Question: I have a problem when I'm using the (domain only) official option -- .
: this feature's purpose is to "pin" the same URL to the browser when visiting the website, no matter on what page I am.
: that I don't have a hosting contract yet, so I'm using free hosting service and that means a long and "ugly" URL address.
:
when entering the source code of my domain (in - 'view-source:http://ravidgal.com/'), I see that the code that "injects" in order to perform the masking operation is:
'''
<frameset rows="100%,*" border="0">
<frame src="http://radiant-stream-2083.herokuapp.com/" frameborder="0" />
<frame frameborder="0" noresize />
</frameset>
'''
That causes -- .
When I enter the URL "manually" (<URL> I can access the links without any problem. I'm sure the problem is with the '<frameset>'.
: How can I continue using the Mask option and still be able to open links on my page (on any browser)? I mean, I can't access and change the Mask-code "injects". What are my options?
That's how the Domain options screen look on :

Thank you very much!
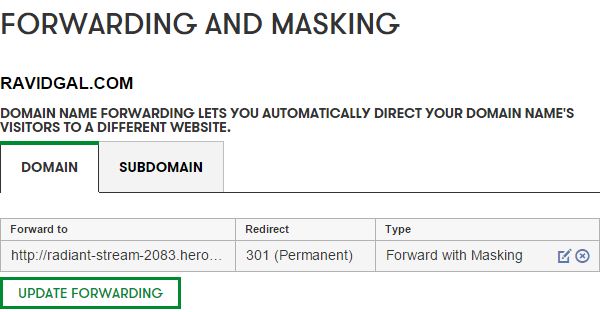
Answer: Adding 'target="_top"' to the link solved the issue.
Found the solution here: <URL>